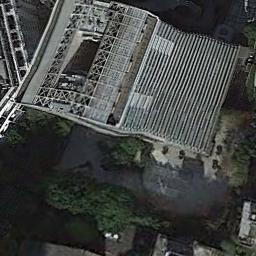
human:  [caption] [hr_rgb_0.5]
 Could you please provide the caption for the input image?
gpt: The commercial area is next to the trees .

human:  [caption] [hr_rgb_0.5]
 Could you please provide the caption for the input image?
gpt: There are several tall buildings .

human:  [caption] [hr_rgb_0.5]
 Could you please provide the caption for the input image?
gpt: A commercial area with a high-rise building is surrounded by some trees .

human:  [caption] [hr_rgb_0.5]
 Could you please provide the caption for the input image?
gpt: In a business district there is a tall building and several roads and many trees .

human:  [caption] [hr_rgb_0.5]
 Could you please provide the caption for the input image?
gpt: A building with white walls beside some green trees on a commercial area .